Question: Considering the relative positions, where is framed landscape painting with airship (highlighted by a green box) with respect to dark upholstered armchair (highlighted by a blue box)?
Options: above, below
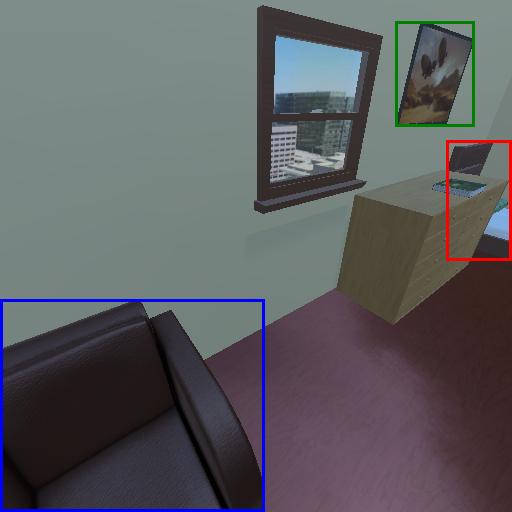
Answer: above